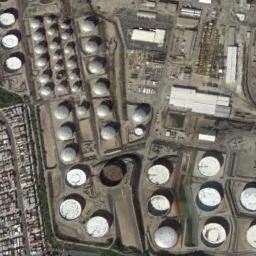
Label: storage tanks